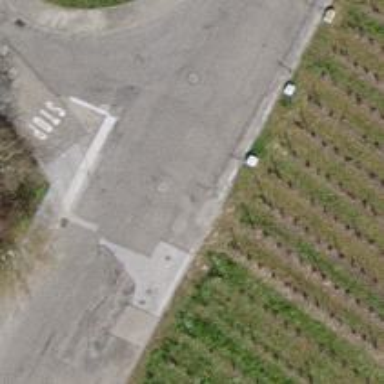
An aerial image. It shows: Tertiary road with asphalt surface.